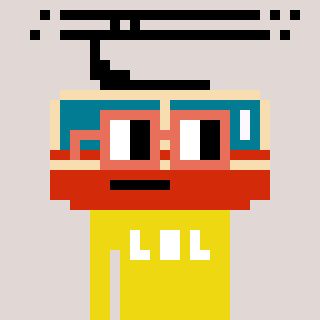
a pixel art character with square orange glasses, a tram wagon-shaped head and a yellow-colored body on a warm background